Question: I want to manage requirement if either of input has any value second of them has to fill like that in angularJS

Please help me what kind of approaches are the best in angular way!
Here is my code
'''
<div class="form-group recipe_item" ng-repeat="recipe in pc.recipes">
<div class="form-group">
<label class="col-sm-4 control-label">Select Product</label>
<div class="col-sm-8" ng-controller="ProductCtrl as pc">
<select class="form-control" ng-model="recipe.partId"
ng-options="item.id as item.name for item in pc.products"
>
<option value="">-- choose product --</option>
</select>
</div>
</div>
<div class="form-group">
<label id="lbl_qty" class="col-sm-4 control-label">Quantity</label>
<div class="col-sm-8">
<input type="number" class="form-control" ng-model="recipe.qty" {{isValidNumber(recipe.partId)}}/>
</div>
</div>
</div>
'''
and my controller
'''
$scope.isValidNumber = (number) =>
return number > 0
'''
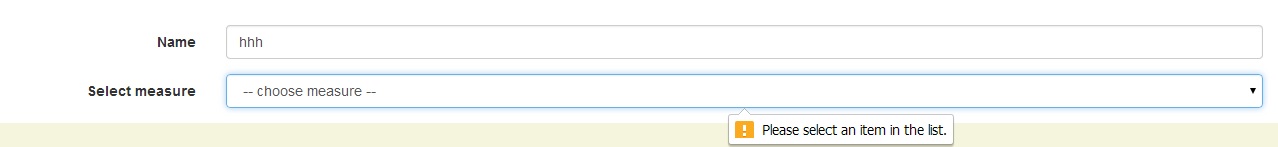
Answer: you can use 'ng-required'... this is what you need... here is <URL> example...
I updated example by adding angularjs form controller and here is <URL> documentation for more details...